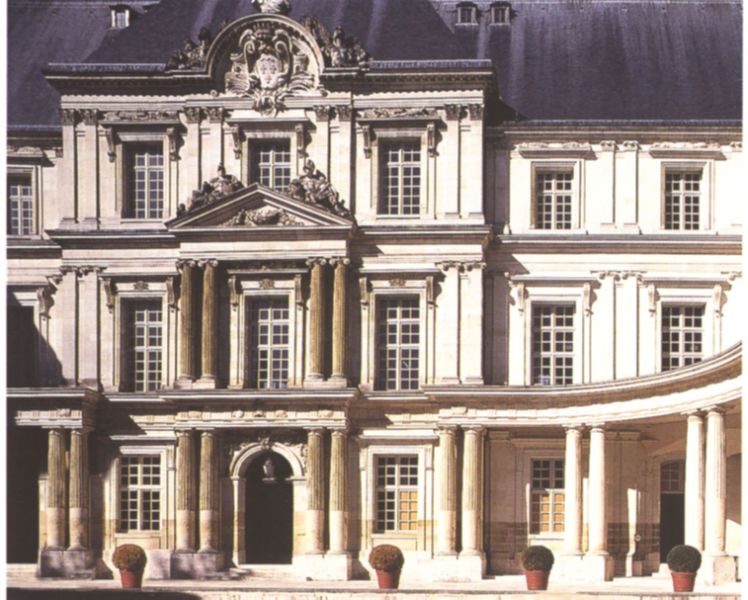
Titel: Schloss
Künstler: Francois Mansart
Standort: Blois, Schloß (EU - F)
Schlagwörter: blau, schatten, weiß, gelb, blumen, braun, fenster, licht, paris, schwarz, straße, säule, säulen, tür, dach, gebäude, haus, schloss, architektur, barock, rahmen, stein, pflanzen, kübel, relief, topf, bogen, fassade, giebel, hof, platz, figuren, symmetrie, verzierung, stuck, tor, foto, fotografie, eingang, burg, palast, kapitelle, kapitell, portal, wappen, villa, sims, gesims, sach, bau, palais, haussmann, karlsruhe, senat